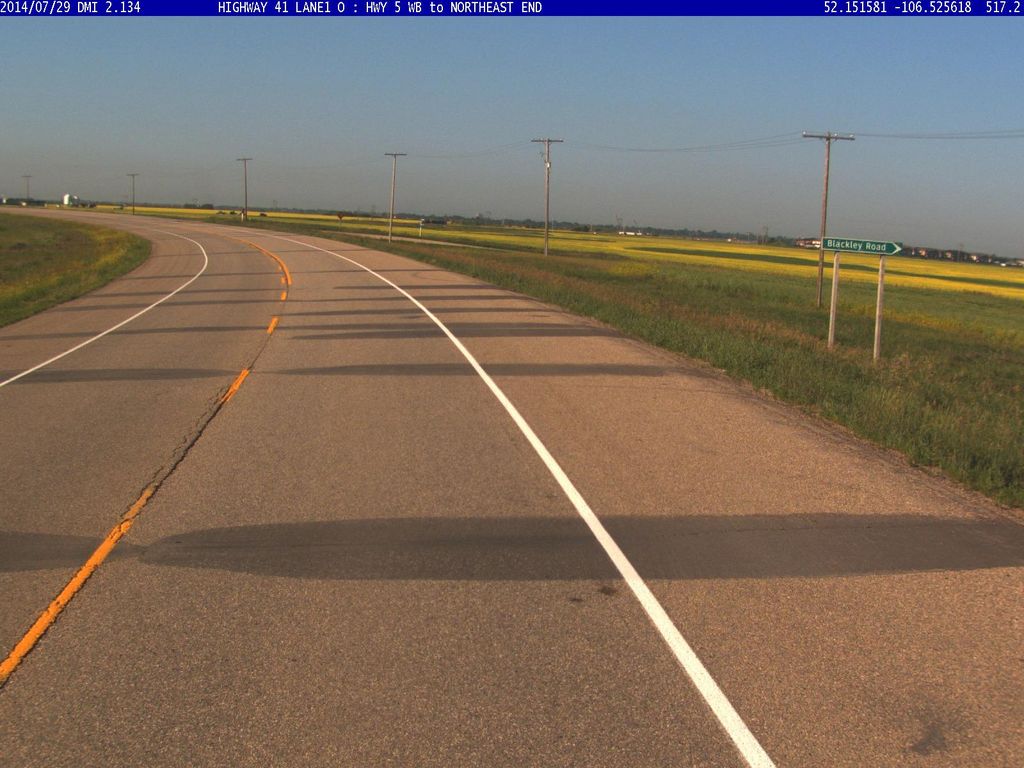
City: saskatoon